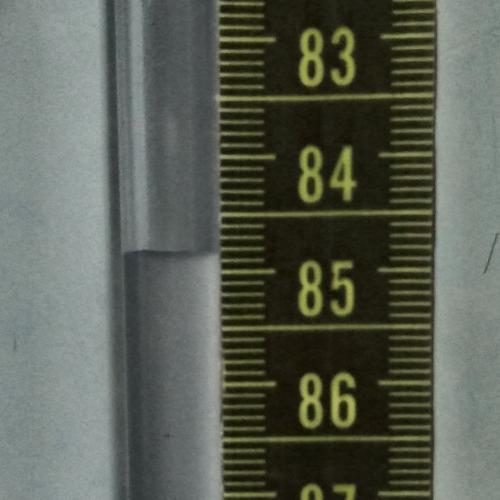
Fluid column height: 84.8 cm